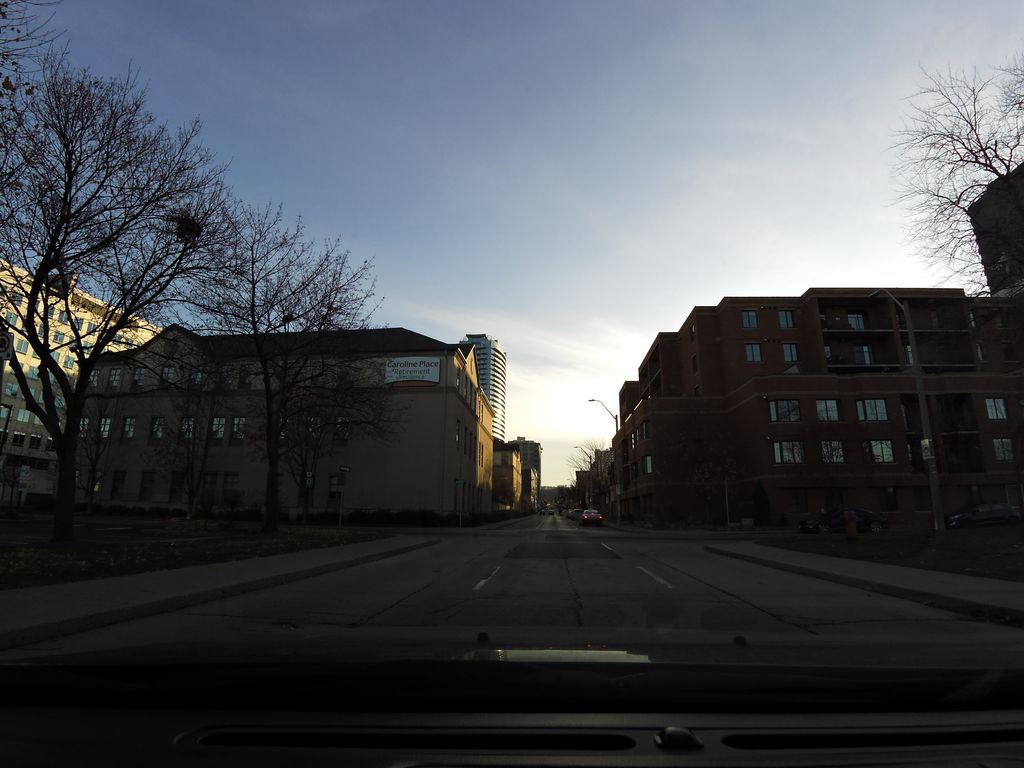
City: hamilton